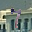
Label: 7